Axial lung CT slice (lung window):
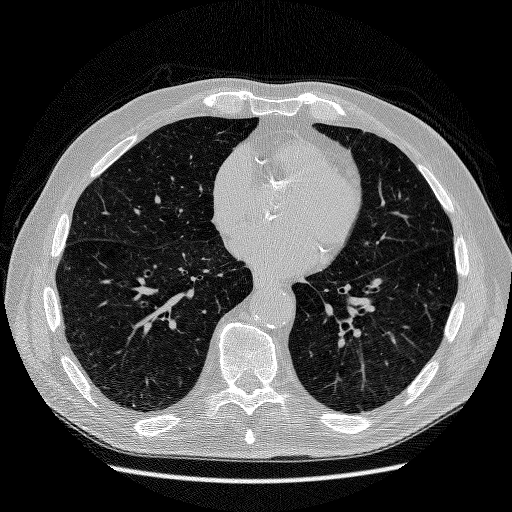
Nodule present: no